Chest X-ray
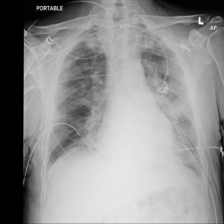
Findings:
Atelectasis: negative
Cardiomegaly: negative
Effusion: positive
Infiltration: negative
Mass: negative
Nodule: negative
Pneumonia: negative
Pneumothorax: negative
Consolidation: negative
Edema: negative
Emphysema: negative
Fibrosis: negative
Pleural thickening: negative
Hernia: negative